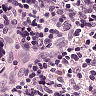
Metastatic tissue present: no